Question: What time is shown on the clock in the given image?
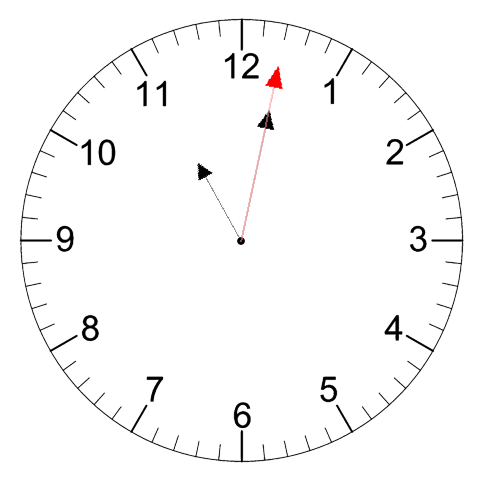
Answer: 11:02:02